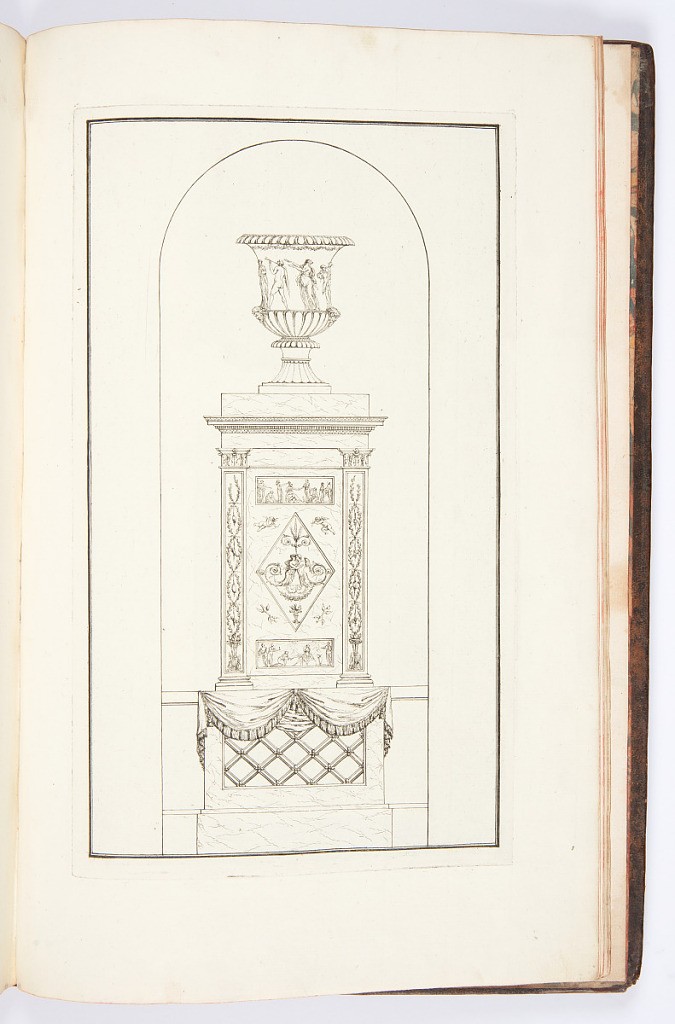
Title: POELE Russe avec pilastres d’ordre composé, orné de camés et draperies
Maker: Louis-Gustave Taraval, French, 1738 – 1794
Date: ca. 1791
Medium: Etching on paper
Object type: Print
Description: Design for a stove heater decorated with neoclassical motifs, in the form of a pedestal decorated with friezes and panels with figures, scrolling acanthus leaves, flying putti, and foliate branches. A vase on top of the pedestal decorated with a frieze of figures, gadrooning and masks. Below the pedestal, a floral diaper pattern, and drapery. The whole is set into an arched niche.